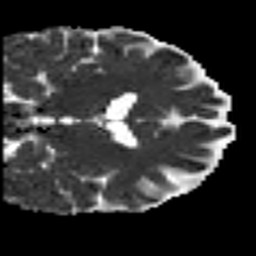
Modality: MD
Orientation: coronal
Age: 32
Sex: female
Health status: healthy
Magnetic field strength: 3 T
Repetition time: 8.4 s
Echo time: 0.0926 s